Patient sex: M
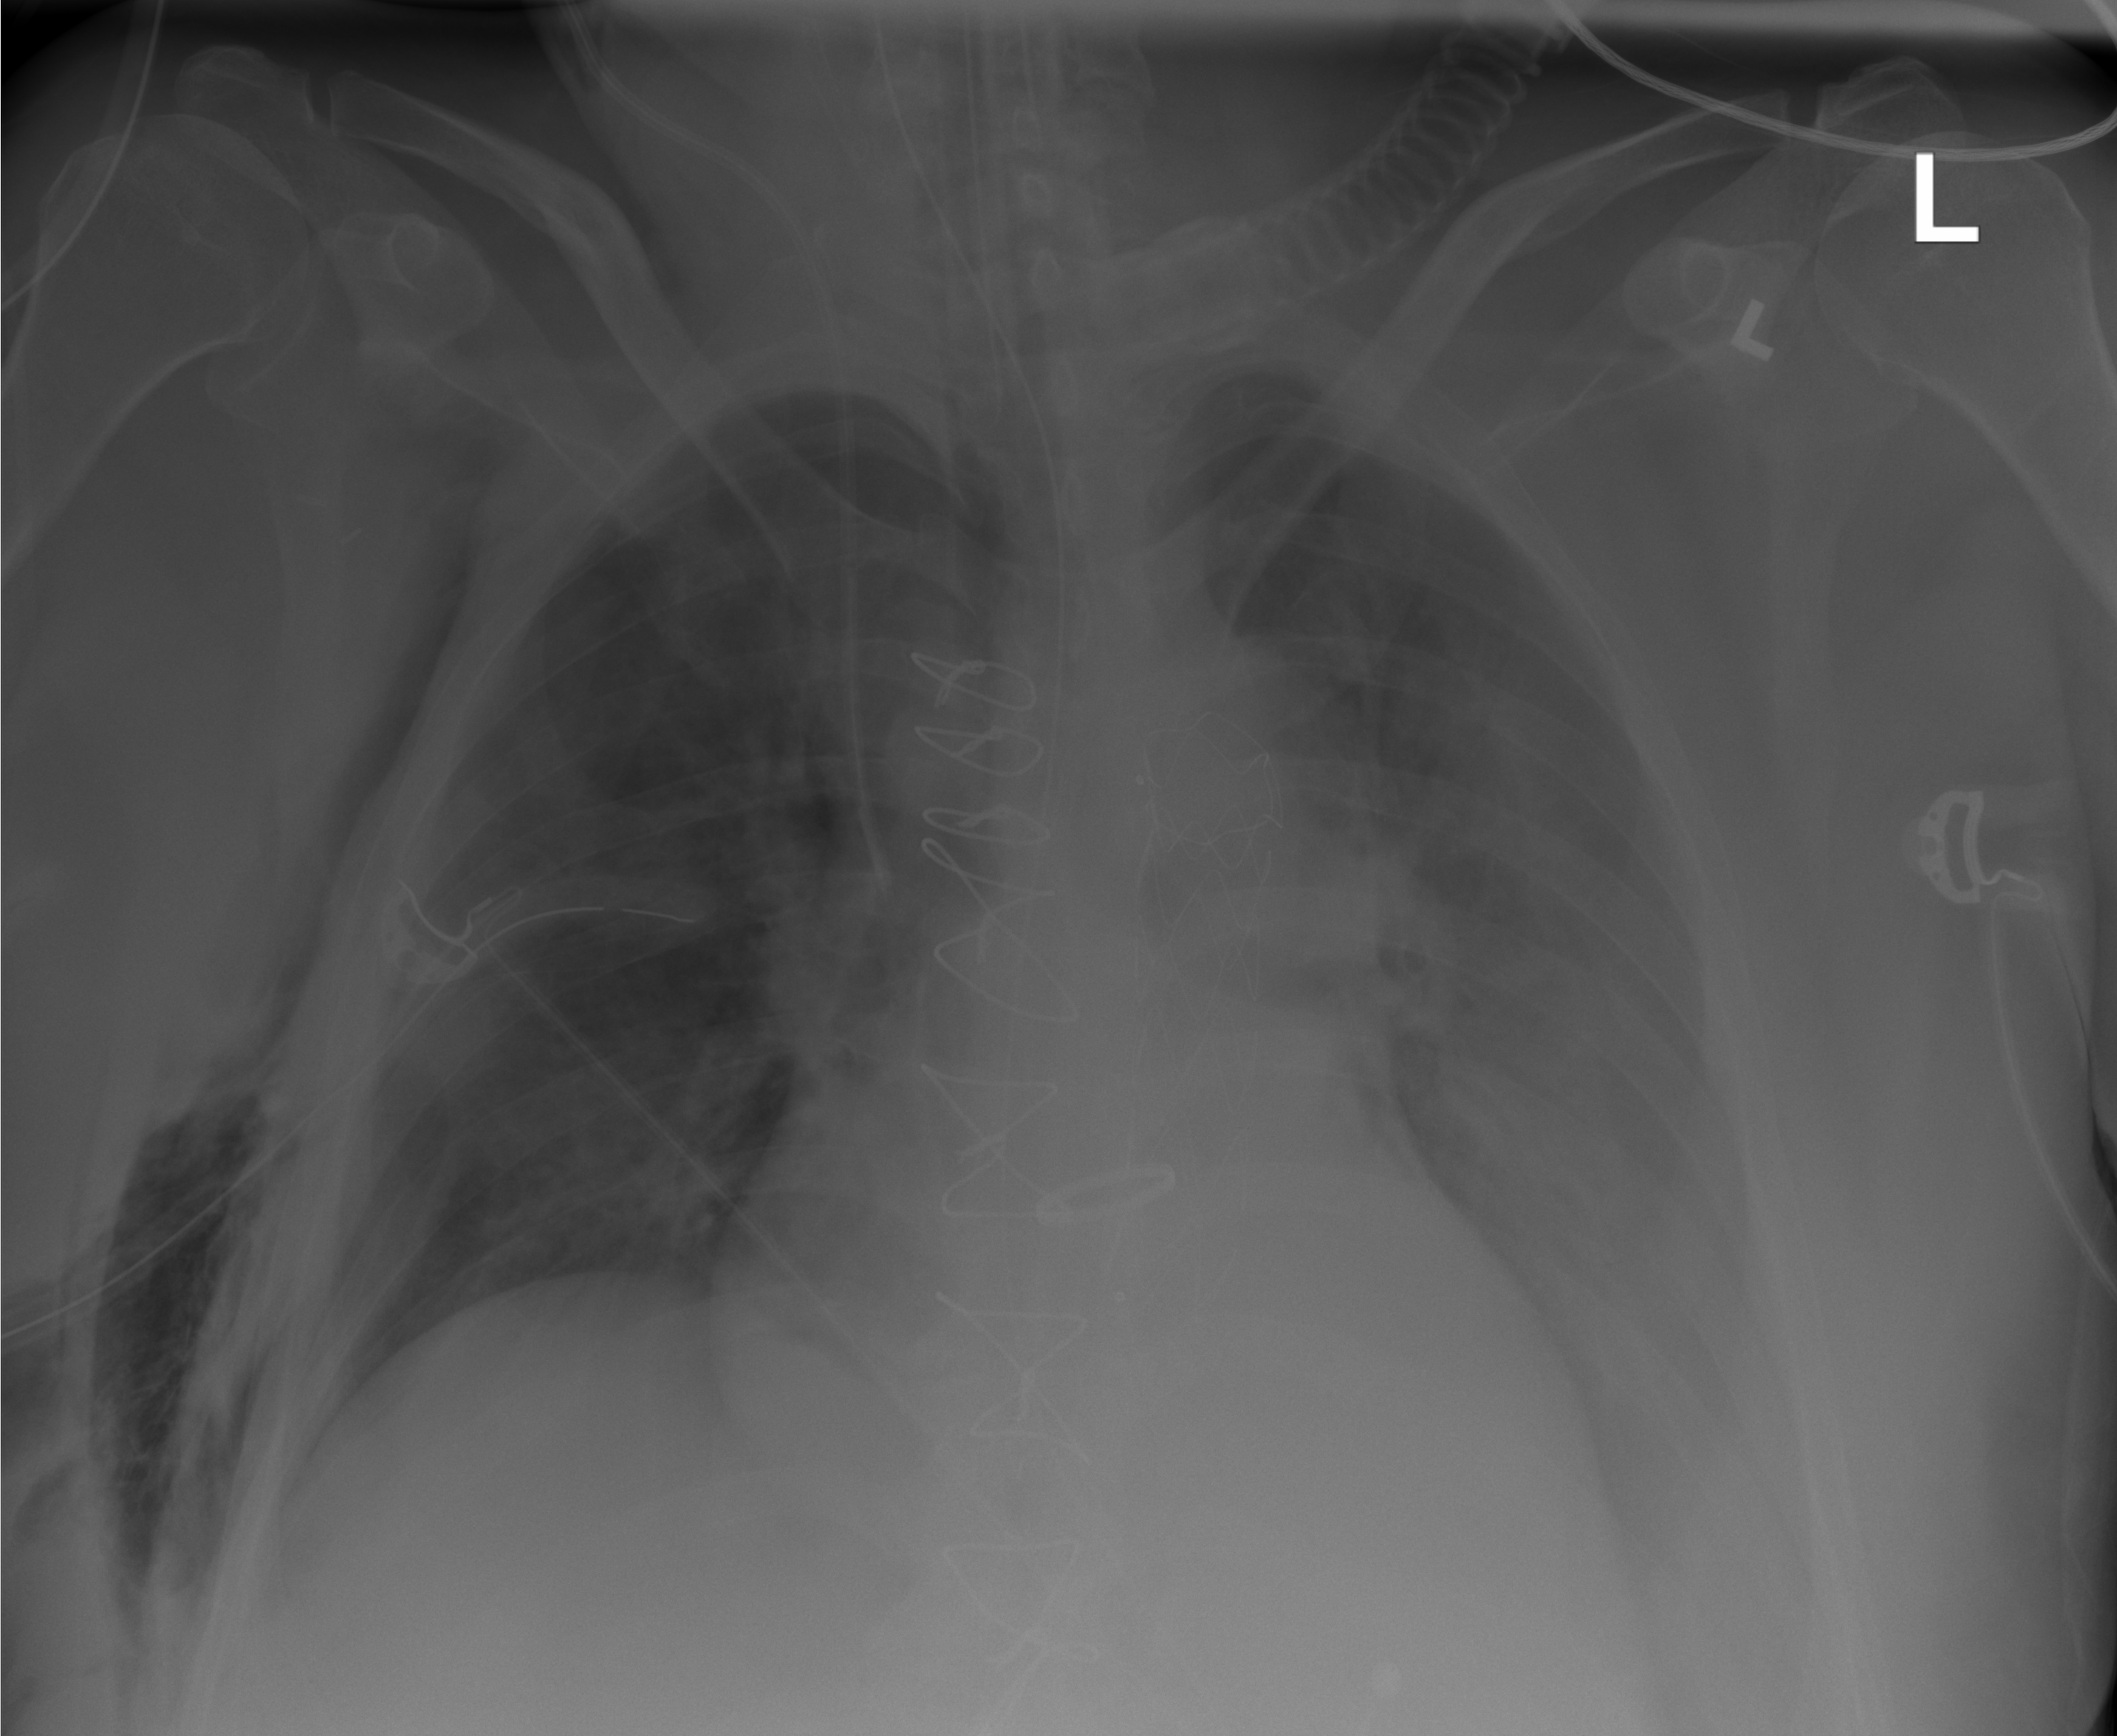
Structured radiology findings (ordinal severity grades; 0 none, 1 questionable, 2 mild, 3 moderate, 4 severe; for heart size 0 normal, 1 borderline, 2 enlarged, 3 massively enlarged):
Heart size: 2
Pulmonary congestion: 2
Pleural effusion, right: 2
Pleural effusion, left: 2
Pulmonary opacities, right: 2
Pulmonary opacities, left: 3
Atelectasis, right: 2
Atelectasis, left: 2